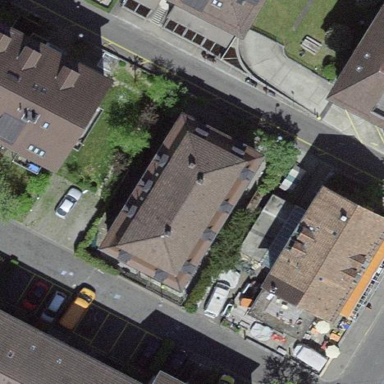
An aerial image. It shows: Hipped roof on apartment building.